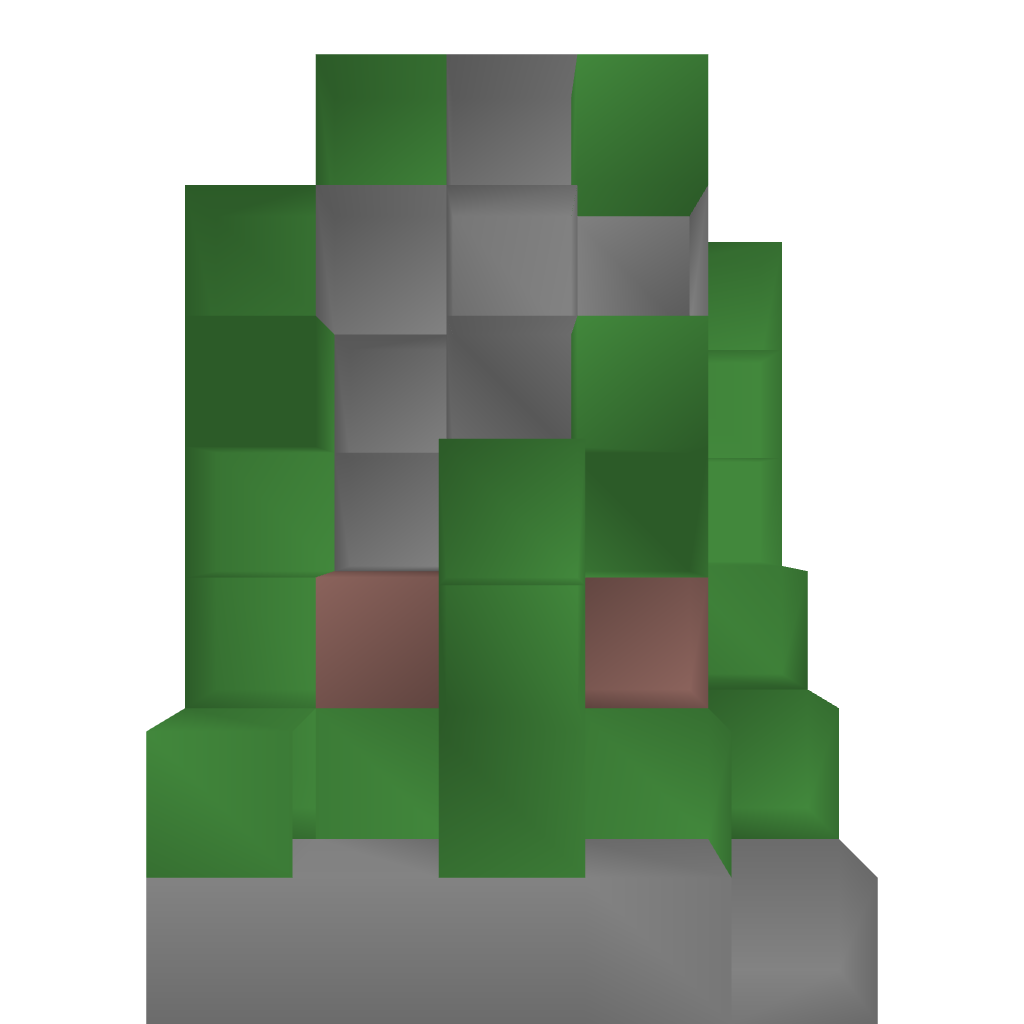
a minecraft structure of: Nether portal bad low quality